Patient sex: F
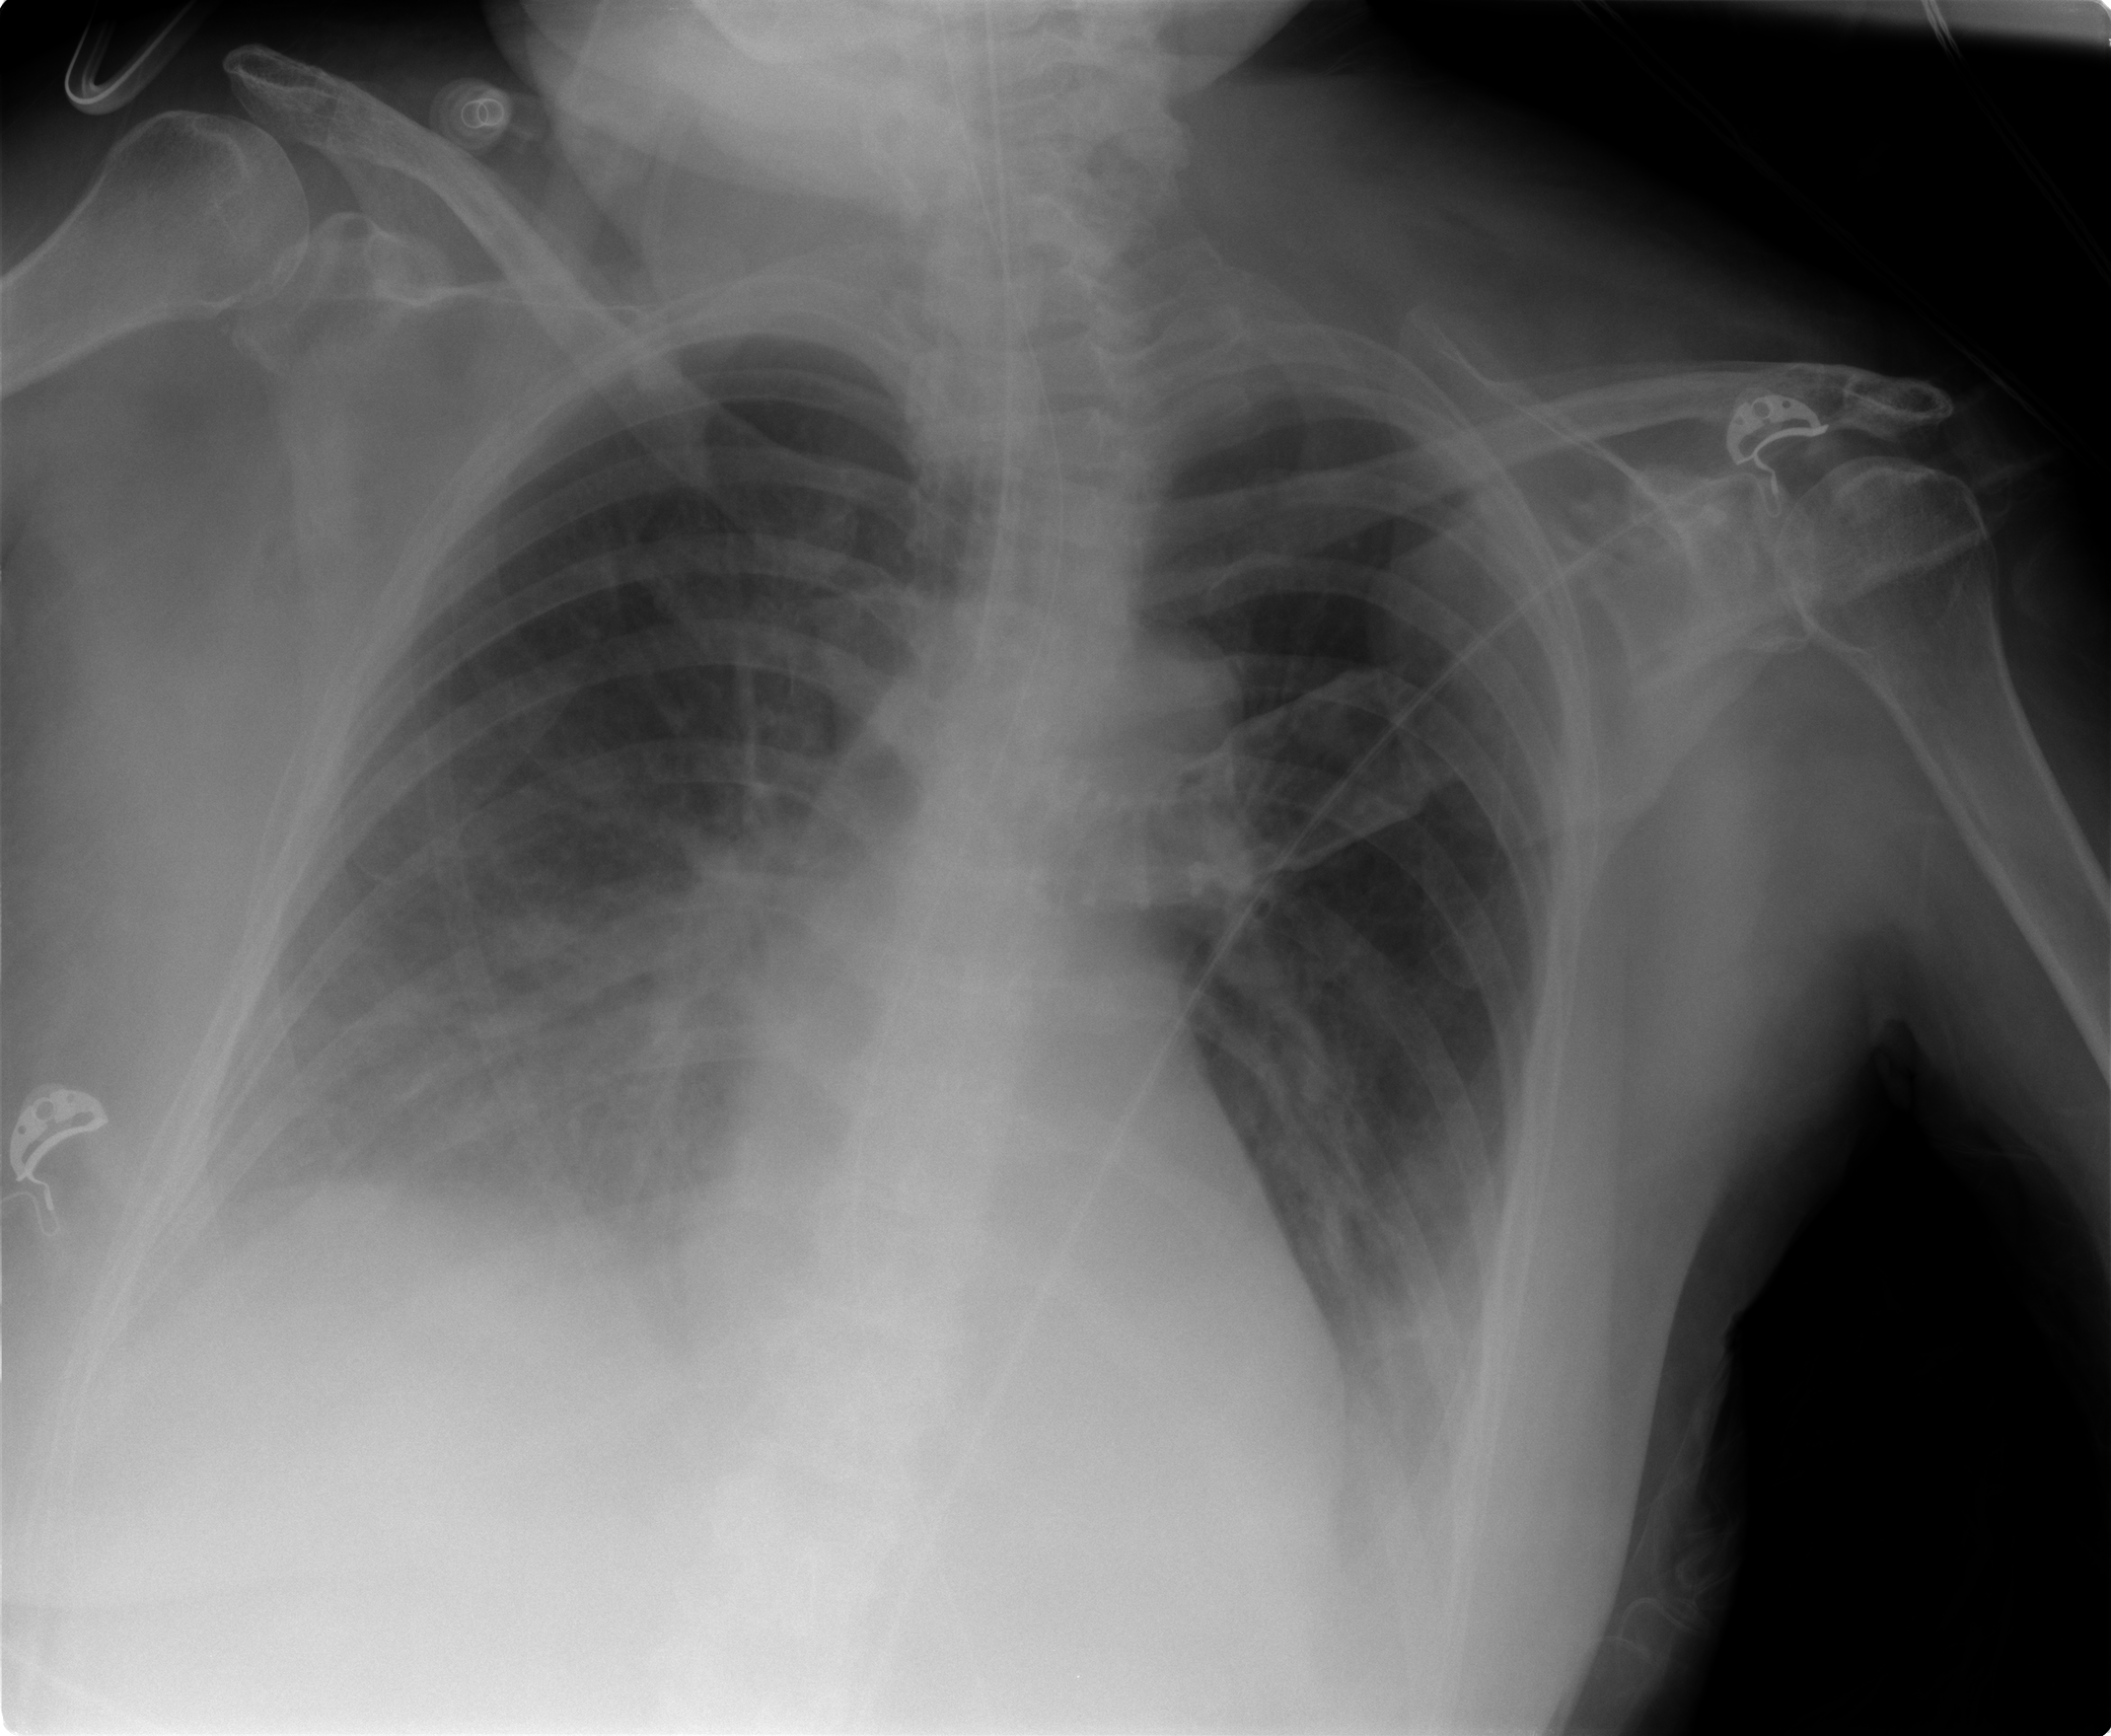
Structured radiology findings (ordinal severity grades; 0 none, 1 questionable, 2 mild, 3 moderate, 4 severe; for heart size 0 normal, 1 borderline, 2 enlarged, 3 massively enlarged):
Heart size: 0
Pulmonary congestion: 0
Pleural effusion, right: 2
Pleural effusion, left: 2
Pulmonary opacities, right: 0
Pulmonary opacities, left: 0
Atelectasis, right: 2
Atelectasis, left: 2